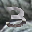
Label: 3